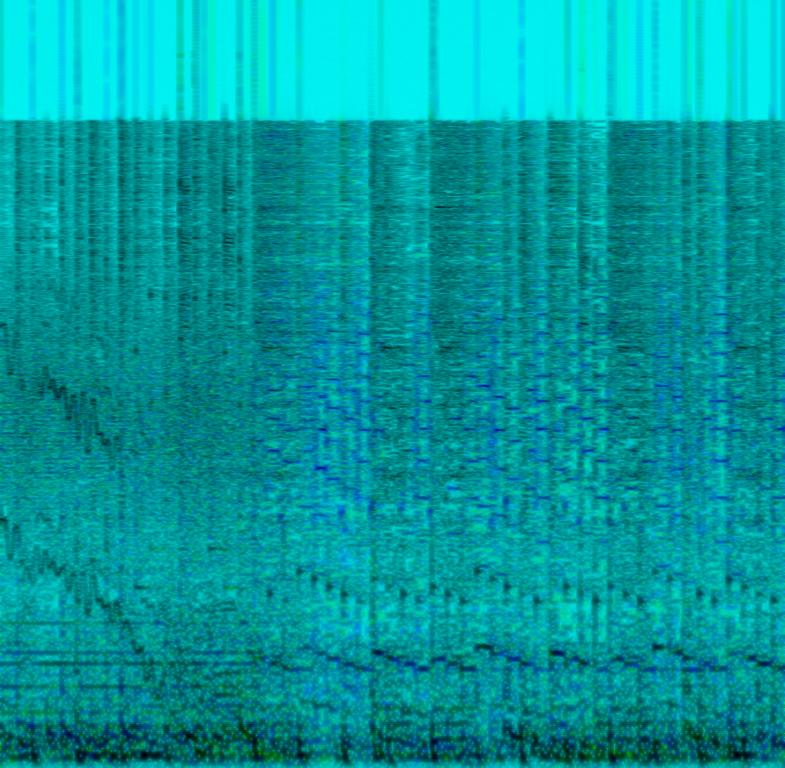
The drums are playing a complex groove full of tom hits and fill-ins. On every big hit a synth is playing a sound while e-guitars and another instrument are playing a countermelody. The song sounds like someone being chased by something fast and dangerous. This song may be playing in a game of a tv-show.